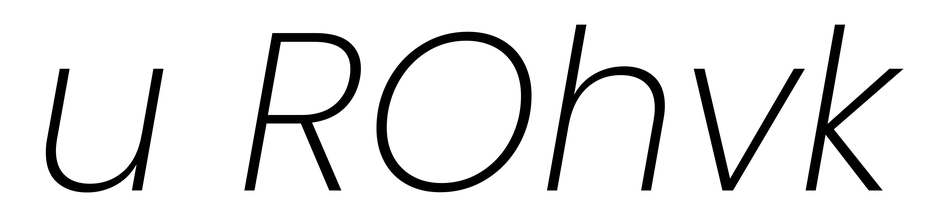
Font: Poppins-ExtraLightItalic